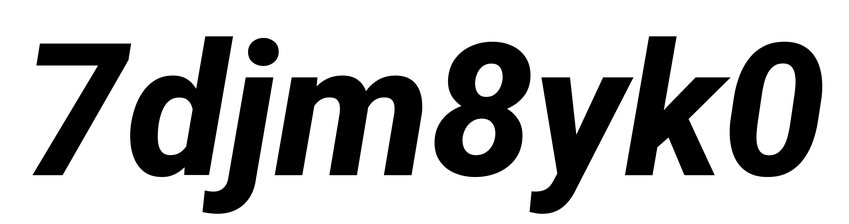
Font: Roboto-Italic_ExtraBold_Italic